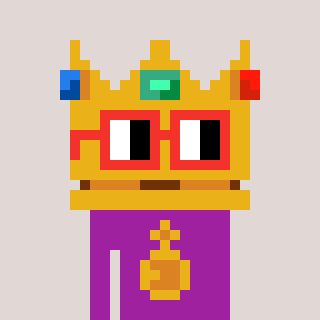
a pixel art character with square red glasses, a crown-shaped head and a magenta-colored body on a warm background